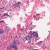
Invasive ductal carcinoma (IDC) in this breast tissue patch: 1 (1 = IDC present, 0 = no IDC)